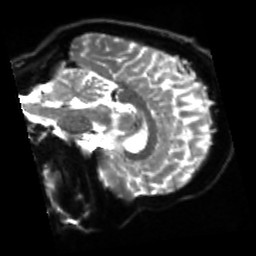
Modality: sbref
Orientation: sagittal
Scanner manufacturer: siemens
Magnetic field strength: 3 T
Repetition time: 4 s
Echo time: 0.0594 s